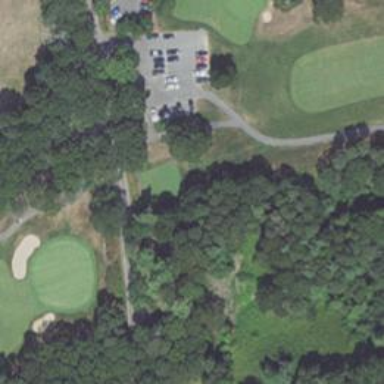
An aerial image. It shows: Path designated for golf carts.